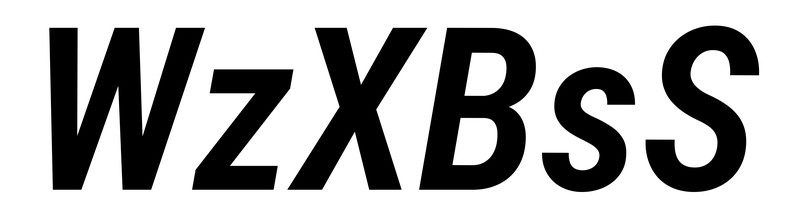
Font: Roboto-Italic_Condensed_SemiBold_Italic